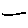
Label: line